Field crop: maize
Growth stage: 2
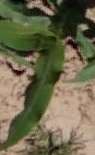
Species: maize